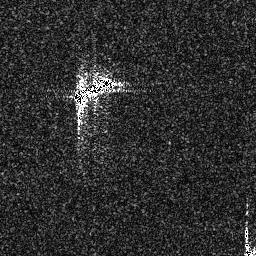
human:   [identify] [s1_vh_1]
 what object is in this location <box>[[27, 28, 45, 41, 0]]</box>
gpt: <ref>1 medium ship at the center</ref>